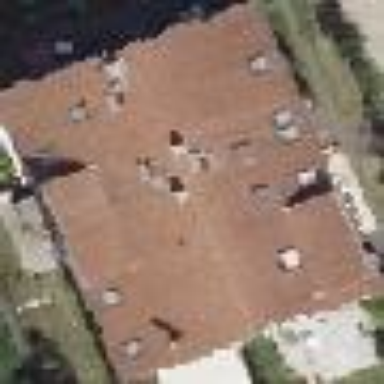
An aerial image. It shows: Gabled roofed house.